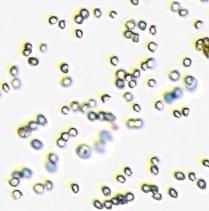
Label: Phaeocystis